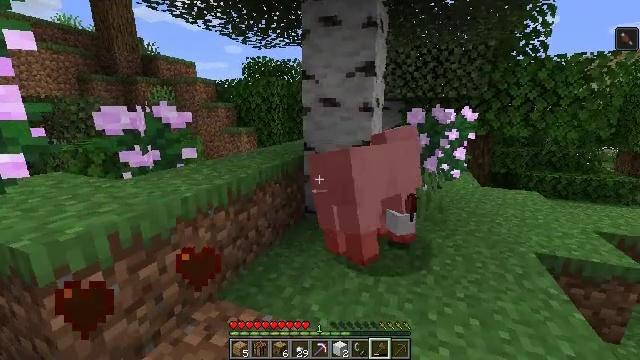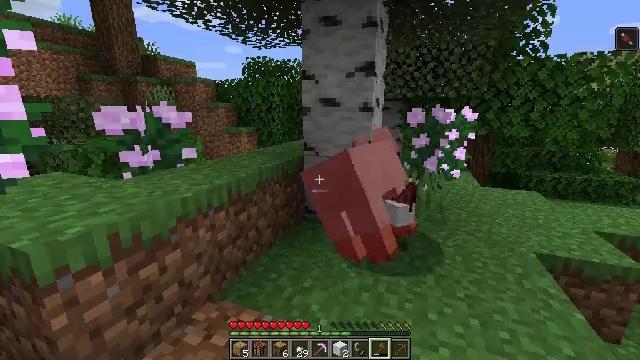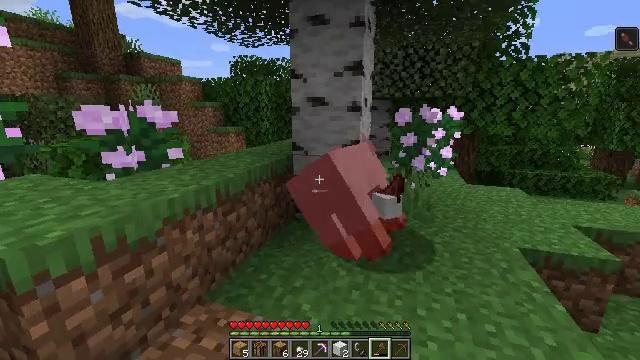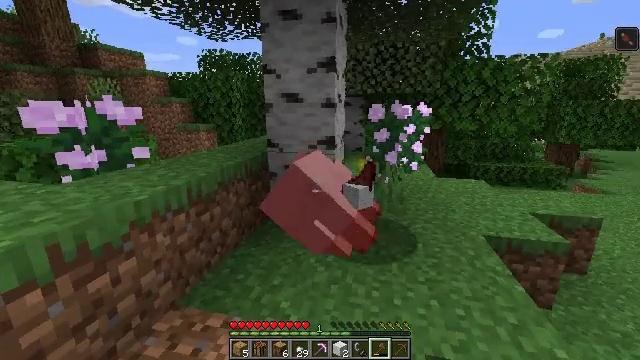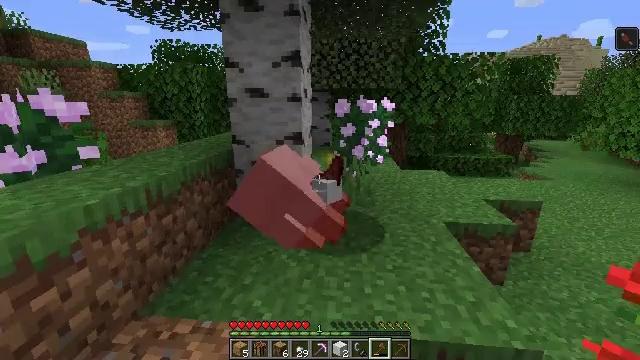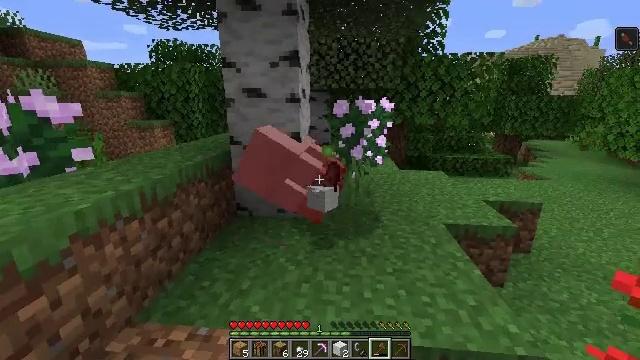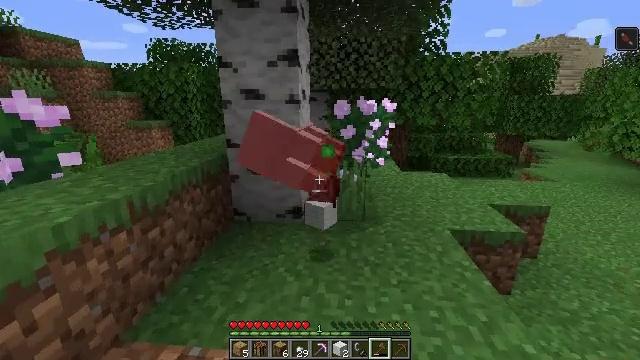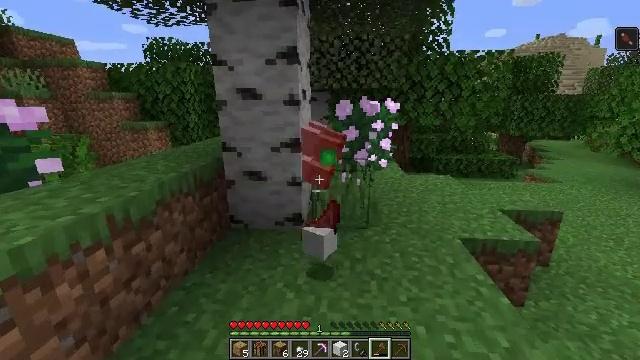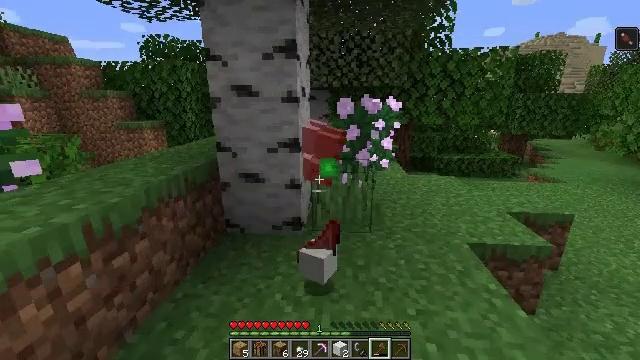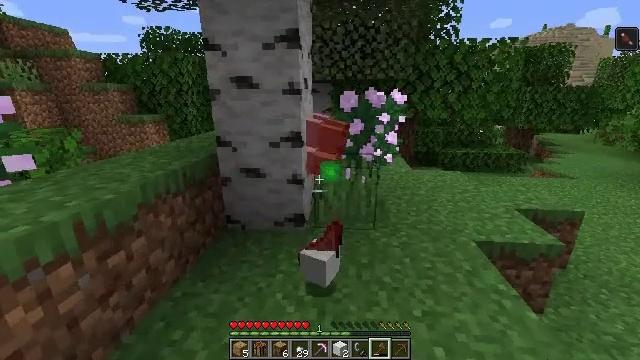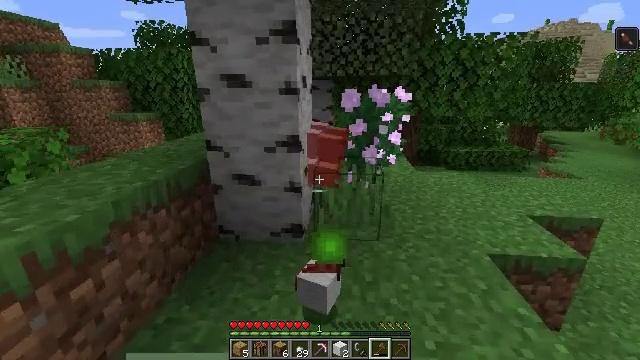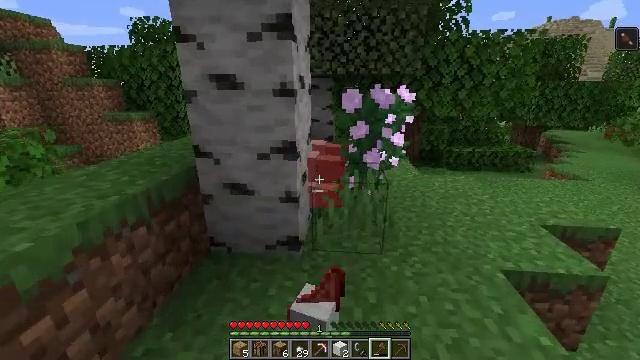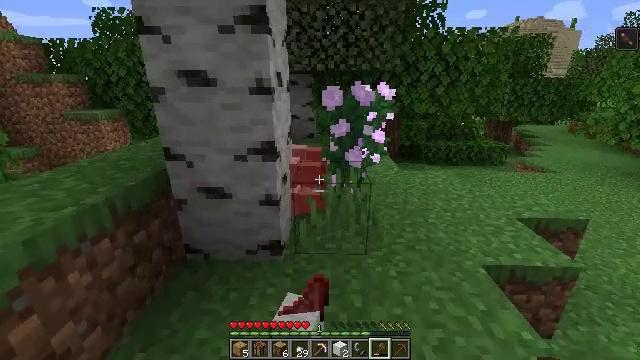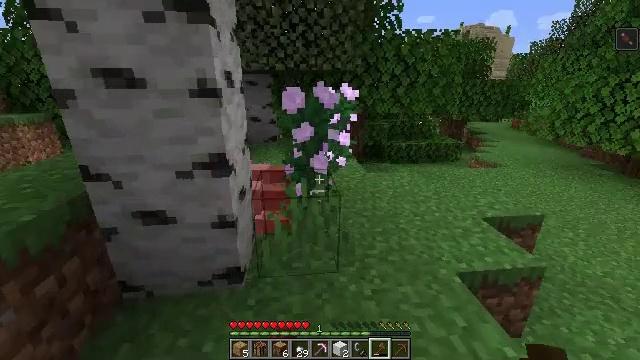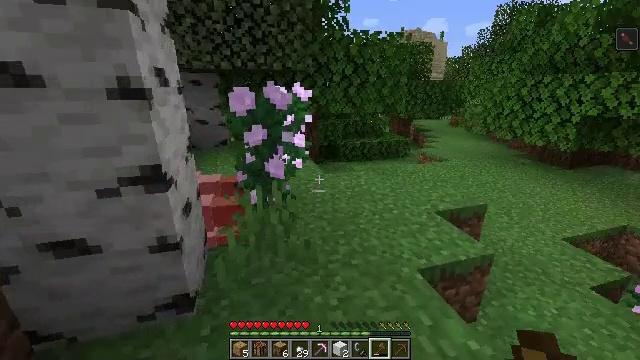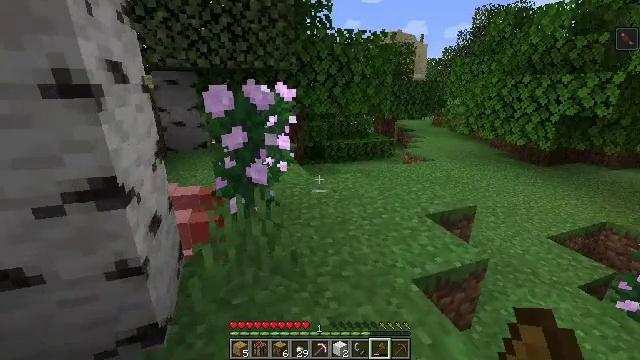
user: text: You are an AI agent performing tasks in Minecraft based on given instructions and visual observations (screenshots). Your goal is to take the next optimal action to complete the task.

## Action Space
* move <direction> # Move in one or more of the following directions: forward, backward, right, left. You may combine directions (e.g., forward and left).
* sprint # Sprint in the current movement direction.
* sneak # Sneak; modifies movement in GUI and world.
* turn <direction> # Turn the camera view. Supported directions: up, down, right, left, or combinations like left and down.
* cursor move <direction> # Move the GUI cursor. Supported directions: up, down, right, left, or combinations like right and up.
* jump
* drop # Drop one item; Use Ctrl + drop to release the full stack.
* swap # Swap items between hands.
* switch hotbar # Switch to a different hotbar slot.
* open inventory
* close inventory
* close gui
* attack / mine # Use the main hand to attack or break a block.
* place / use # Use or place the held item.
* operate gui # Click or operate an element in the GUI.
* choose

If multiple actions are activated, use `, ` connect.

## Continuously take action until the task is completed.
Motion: motion action
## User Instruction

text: Mine a chest to move it.
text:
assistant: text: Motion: no_op
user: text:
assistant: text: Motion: turn right
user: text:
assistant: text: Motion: turn right
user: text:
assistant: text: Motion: turn right and down
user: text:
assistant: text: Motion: move forward
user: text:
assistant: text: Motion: move forward
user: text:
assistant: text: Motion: move forward
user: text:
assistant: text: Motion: move forward
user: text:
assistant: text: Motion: move forward, turn down
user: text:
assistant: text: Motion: move forward
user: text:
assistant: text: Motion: move forward
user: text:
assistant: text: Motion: move forward, turn right
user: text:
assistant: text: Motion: move forward, turn right
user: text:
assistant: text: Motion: move forward, turn right
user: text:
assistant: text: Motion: move forward, turn right
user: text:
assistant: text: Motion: move forward, turn right
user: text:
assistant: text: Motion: move forward, turn right
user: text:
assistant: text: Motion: move forward, turn right
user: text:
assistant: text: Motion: move forward, turn right and up
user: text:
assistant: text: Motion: move forward, turn right
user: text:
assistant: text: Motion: move forward, turn right and up
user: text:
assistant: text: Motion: move forward and move right, turn right
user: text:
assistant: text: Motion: move forward and move right, turn right
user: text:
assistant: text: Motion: move forward and move right, turn right
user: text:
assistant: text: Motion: no_op
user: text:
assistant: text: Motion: move forward
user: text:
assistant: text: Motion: move forward
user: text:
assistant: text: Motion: no_op
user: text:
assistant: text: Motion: no_op
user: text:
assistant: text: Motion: move forward, turn right and up